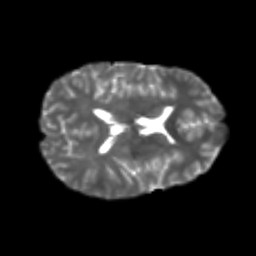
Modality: T2w
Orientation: axial
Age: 22
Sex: female
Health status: healthy
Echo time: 0.074 s